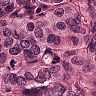
Metastatic tissue present: yes